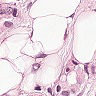
Metastatic tissue present: yes